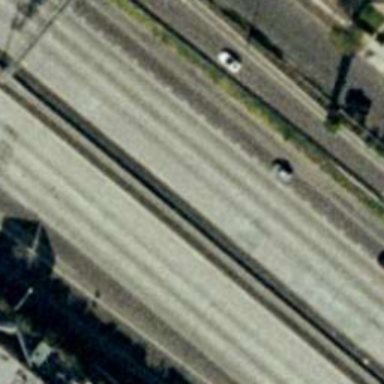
There are two straight freeways closed to each other .